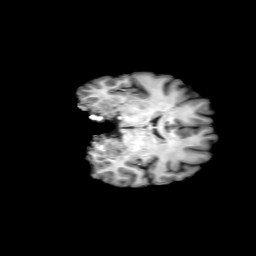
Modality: T1w
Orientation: coronal
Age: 47
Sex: female
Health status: ill